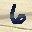
Label: 6